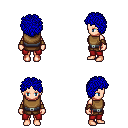
a pixel art fantasy rpg character, female body template, human, light skin, leather chest armor, red pants, blue curly afro hairstyle, cloth bracers, four views (front, back, left, right), 2x2 character sprite sheet, small pixel art, hard edges, no anti-aliasing